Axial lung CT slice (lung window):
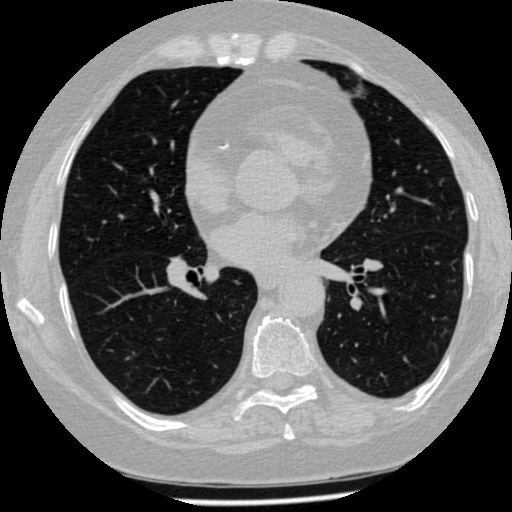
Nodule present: no